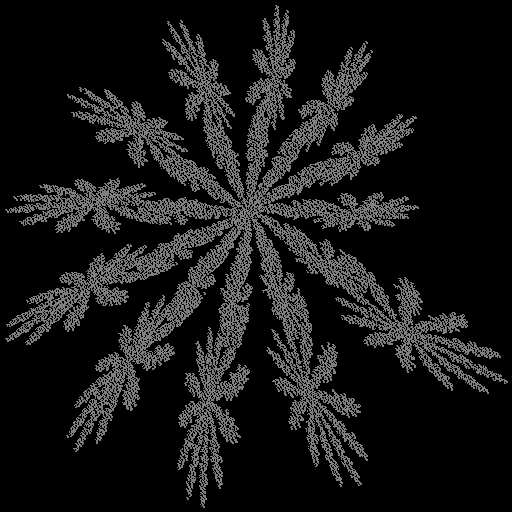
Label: swirl